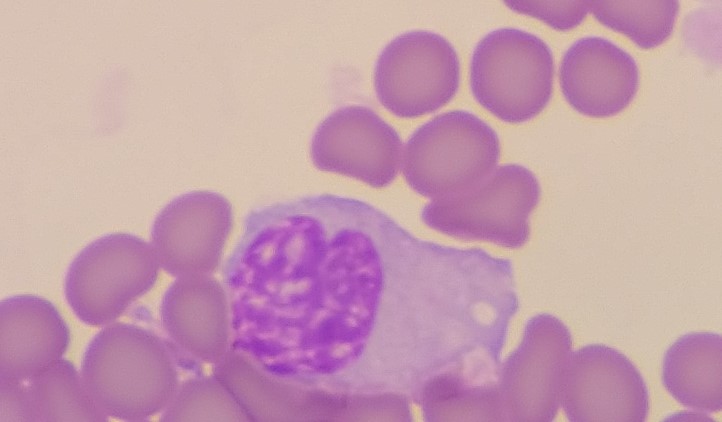
White blood cell type: Lymphocyte